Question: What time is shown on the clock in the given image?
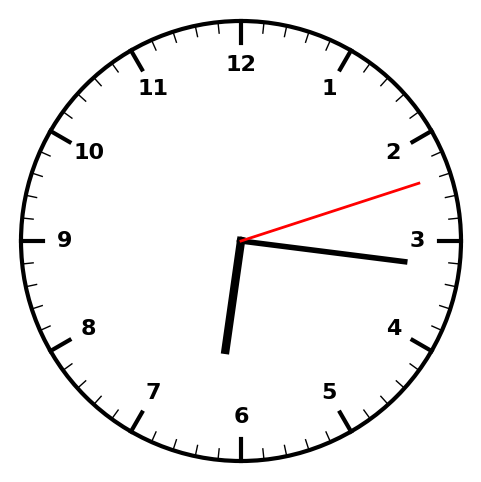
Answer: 06:16:12